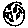
Label: moon